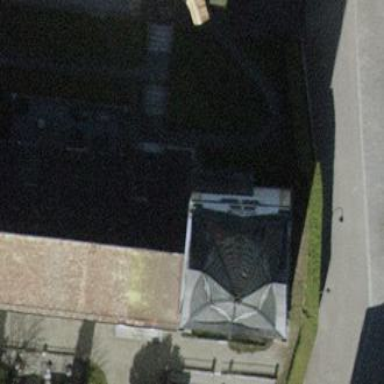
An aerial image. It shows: Building with gabled roof made of roof tiles in rosy brown color.